Question: Count the number of objects in the diagram.
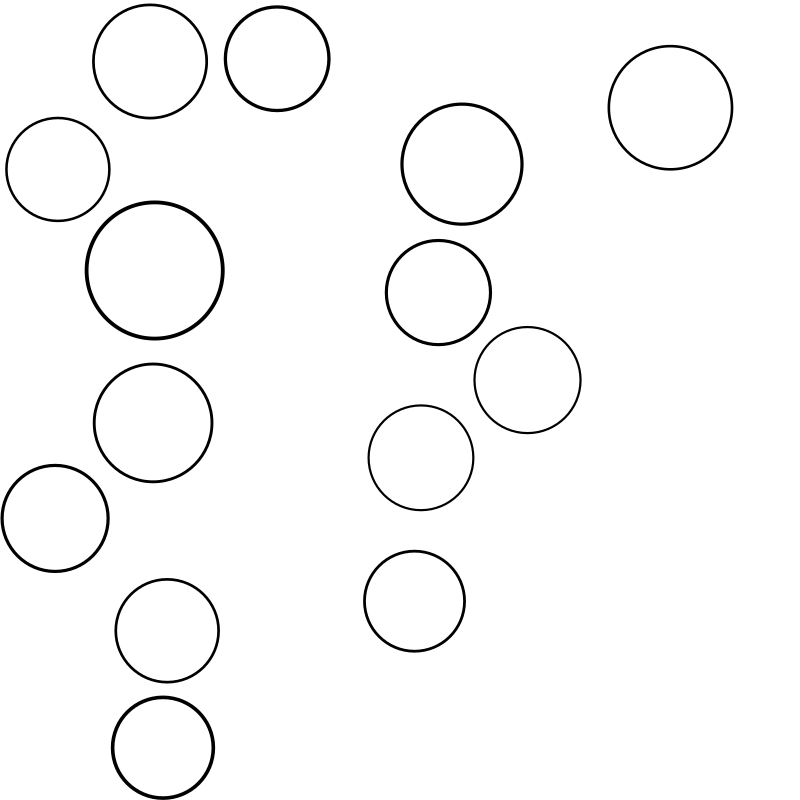
Answer: 14